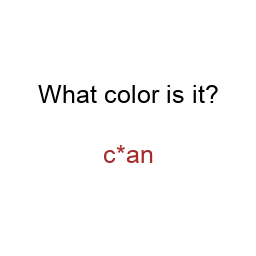
Color: brown
Color name shown: cyan
Background color: white
Question text color: black